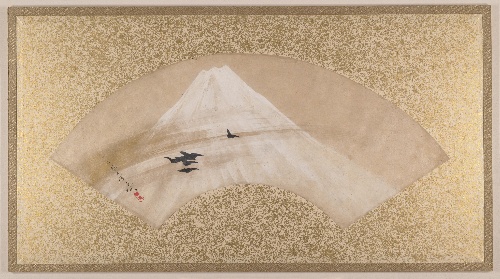
Artist: Shibata Zeshin
Artist bio: Japanese, 1807–1891
Date: late 19th century
Object type: Fan mounted as an album leaf
Classification: Paintings
Medium: Fan painting mounted as album leaf; tempera on paper
Culture: Japan
Period: Meiji period (1868–1912)
Dimensions: Overall: 13 x 23 5/8 in. (33 x 60 cm)
Image: 6 3/8 x 19 1/2 in. (16.2 x 49.5 cm)
Department: Asian Art
Credit line: Purchase, Gifts, Bequests, and Funds from various donors, by exchange, 1952
Accession year: 1952
Repository: Metropolitan Museum of Art, New York, NY
Tags: Birds|Mountains